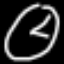
Label: clock